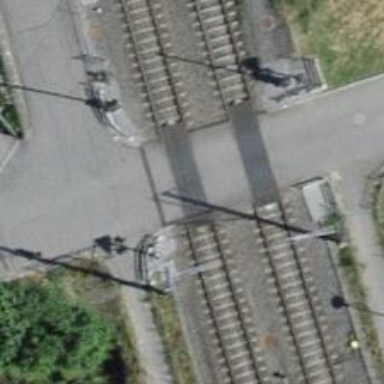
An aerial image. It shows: Level crossing on the railway with lights and full barrier.